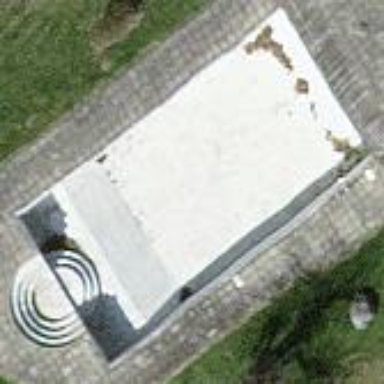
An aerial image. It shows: Swimming pool located in leisure land.